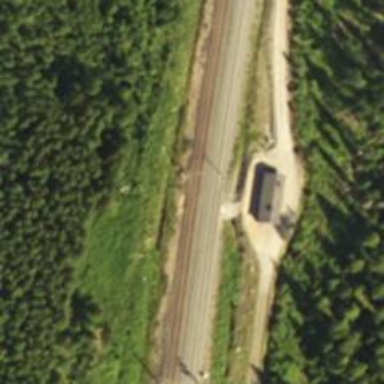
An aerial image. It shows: Siding railway line with electrified contact line for the trains.